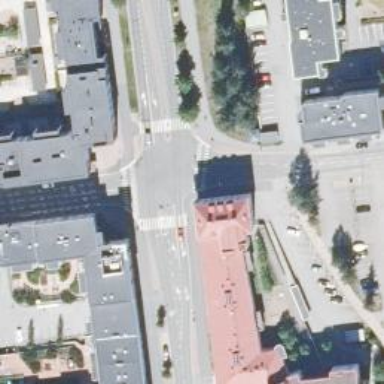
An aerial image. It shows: Marked crossing on the road.